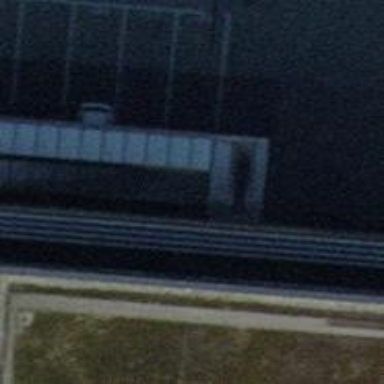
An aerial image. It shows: Airport gate.